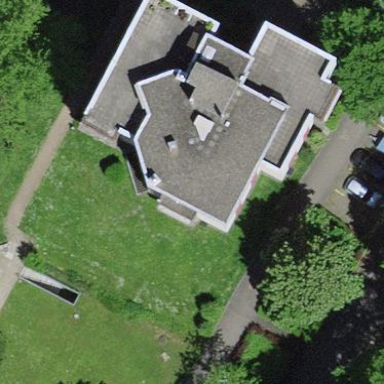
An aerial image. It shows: Flat-roofed apartment building.